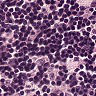
Metastatic tissue present: no